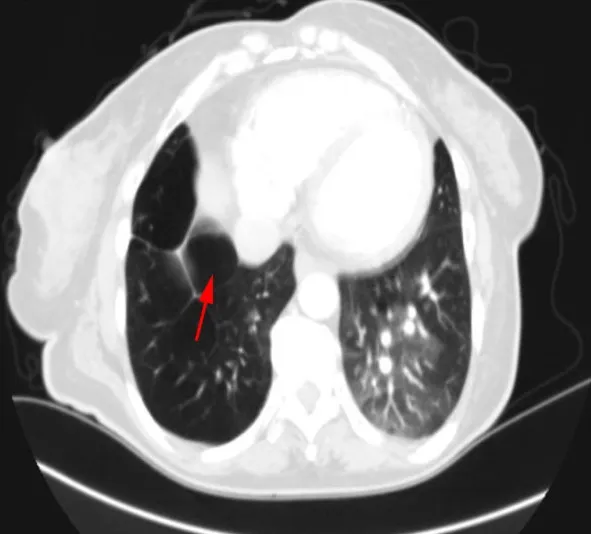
Chest high resolution computed tomography scan demonstrating hyperinflation (air trapping) in the pulmonary parenchyma (red arrow).
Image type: radiology (ct)